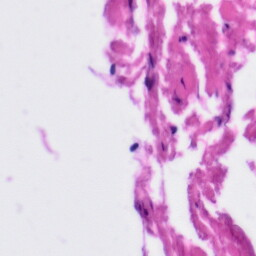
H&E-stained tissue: Tonsil